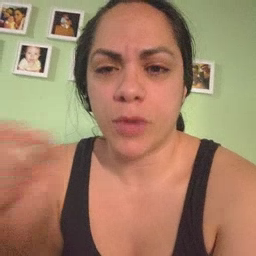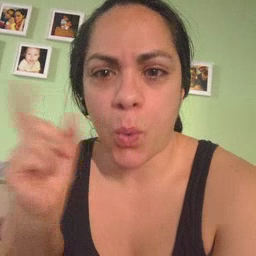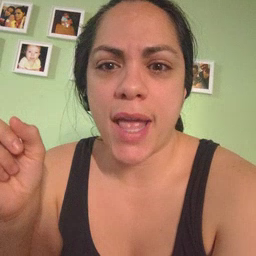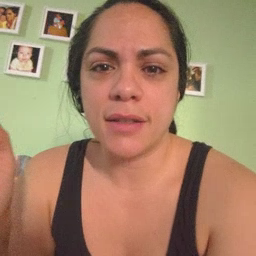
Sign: awake